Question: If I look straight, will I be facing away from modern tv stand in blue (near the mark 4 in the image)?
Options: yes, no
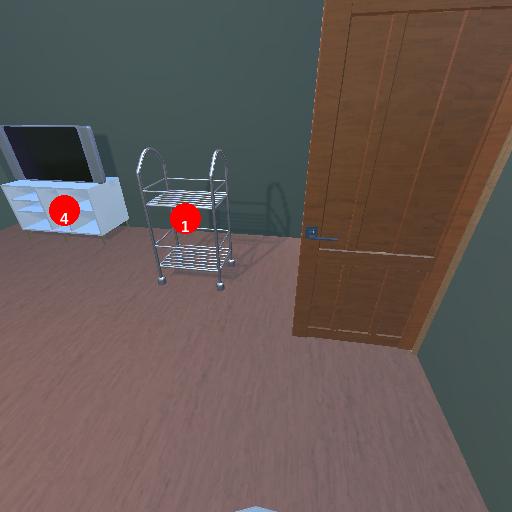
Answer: yes